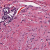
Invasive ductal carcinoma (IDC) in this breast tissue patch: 0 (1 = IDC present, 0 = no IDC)